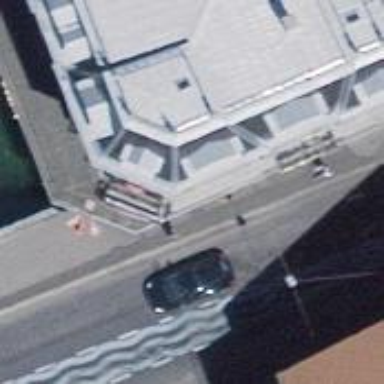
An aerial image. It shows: Restaurant.